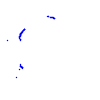
Particle: proton